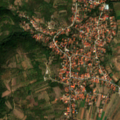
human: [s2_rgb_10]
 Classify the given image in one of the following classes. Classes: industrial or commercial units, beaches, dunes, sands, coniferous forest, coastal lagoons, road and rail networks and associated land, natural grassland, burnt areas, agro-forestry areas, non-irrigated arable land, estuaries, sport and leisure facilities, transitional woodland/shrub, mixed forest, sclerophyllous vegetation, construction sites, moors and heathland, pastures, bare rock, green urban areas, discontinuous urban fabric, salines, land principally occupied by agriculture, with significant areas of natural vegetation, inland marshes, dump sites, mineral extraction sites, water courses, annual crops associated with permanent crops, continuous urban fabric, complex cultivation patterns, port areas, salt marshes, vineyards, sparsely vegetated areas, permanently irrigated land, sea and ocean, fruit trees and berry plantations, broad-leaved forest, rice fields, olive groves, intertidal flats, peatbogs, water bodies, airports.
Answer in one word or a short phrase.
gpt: discontinuous urban fabric, non-irrigated arable land, complex cultivation patterns, broad-leaved forest, transitional woodland/shrub